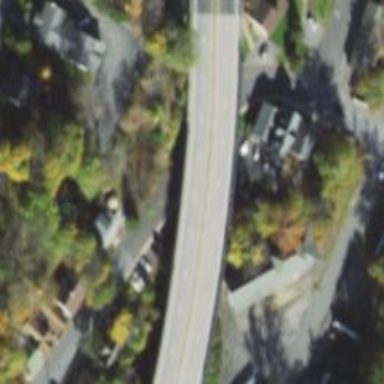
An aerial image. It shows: Trunk road bridge.